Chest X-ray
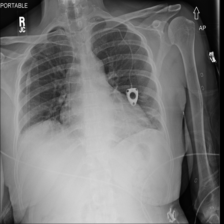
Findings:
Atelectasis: positive
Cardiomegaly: negative
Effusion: negative
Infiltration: negative
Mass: negative
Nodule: negative
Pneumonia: negative
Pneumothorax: negative
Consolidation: negative
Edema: negative
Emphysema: negative
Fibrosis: negative
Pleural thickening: negative
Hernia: negative